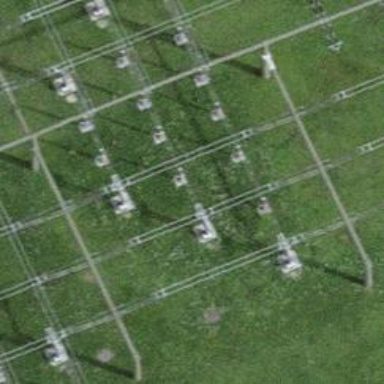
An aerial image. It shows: Switch used for power control.